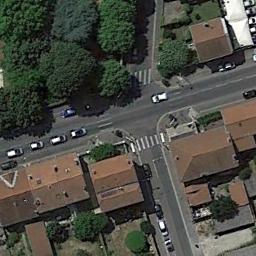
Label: intersection